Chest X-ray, AP view. Patient: 43 years old, sex M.
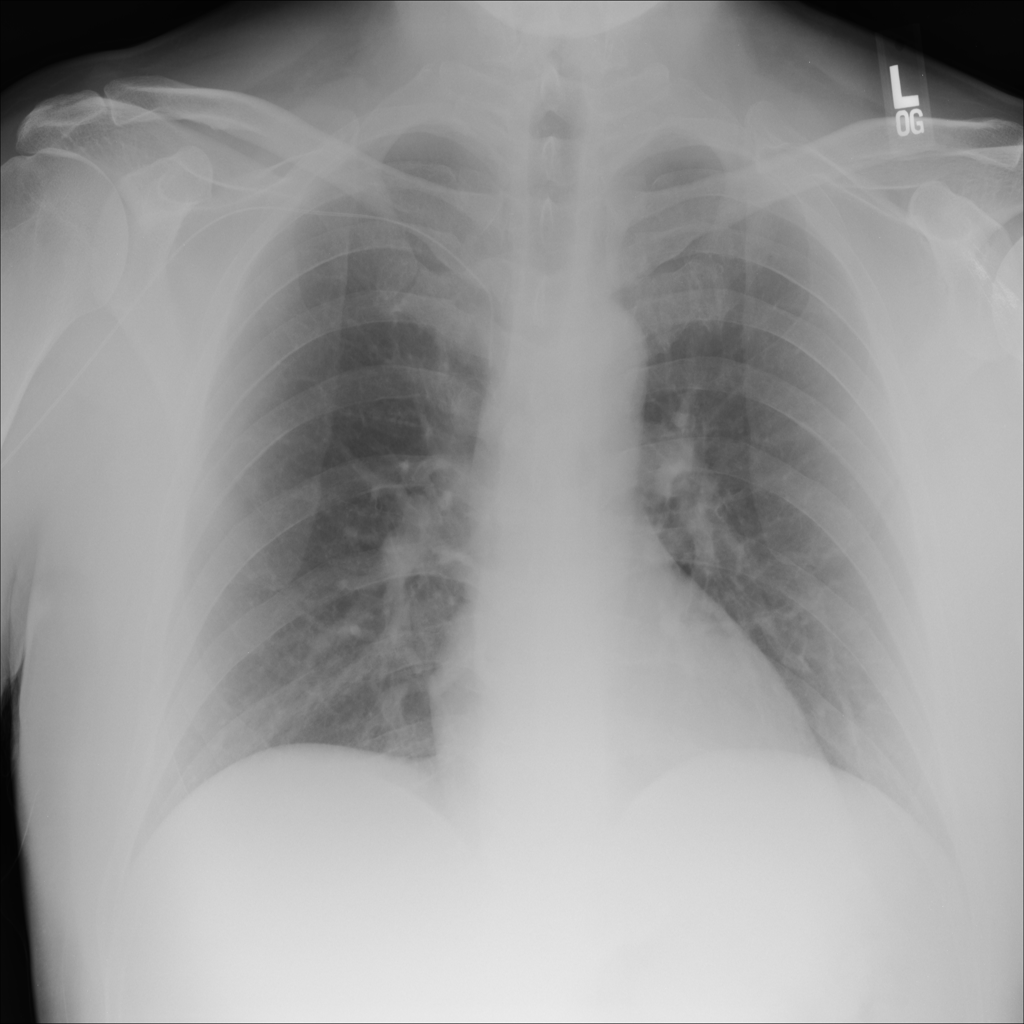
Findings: No Finding